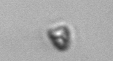
Label: Pyramimonas